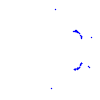
Particle: proton